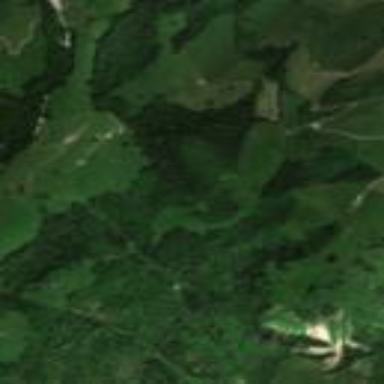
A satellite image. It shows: Forest area.